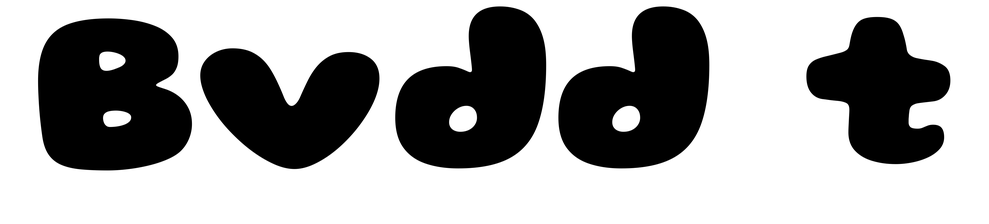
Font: Gluten_Black